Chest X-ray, PA view. Patient: 23 years old, sex F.
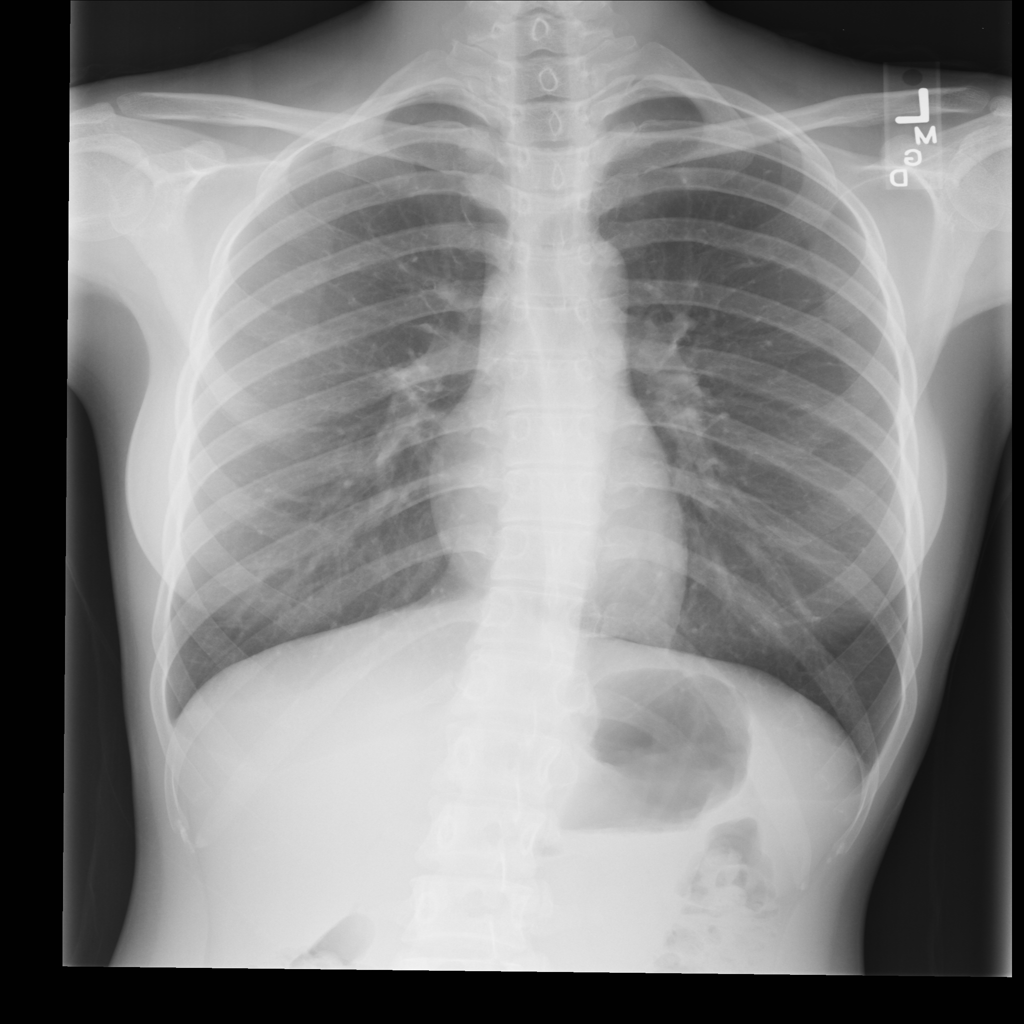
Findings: Nodule